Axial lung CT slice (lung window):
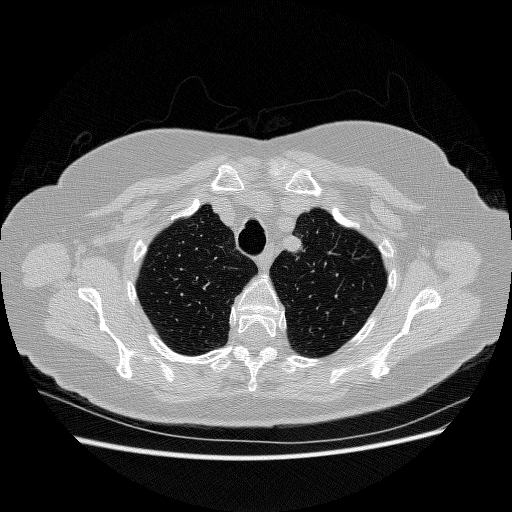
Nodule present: no